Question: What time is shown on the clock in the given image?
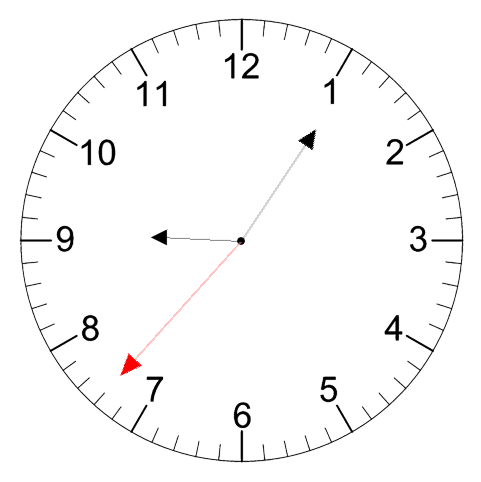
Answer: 09:05:37